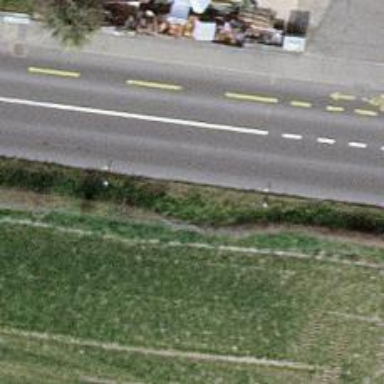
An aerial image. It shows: Platform for public transport is situated by the road.